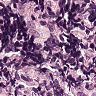
Metastatic tissue present: no